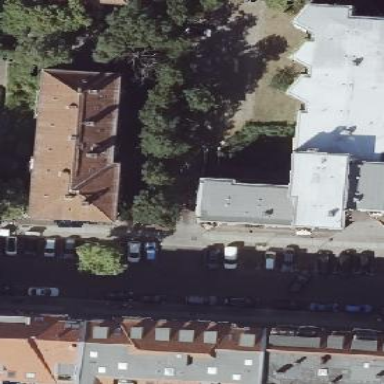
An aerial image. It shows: Residential building.